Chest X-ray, PA view. Patient: 57 years old, sex F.
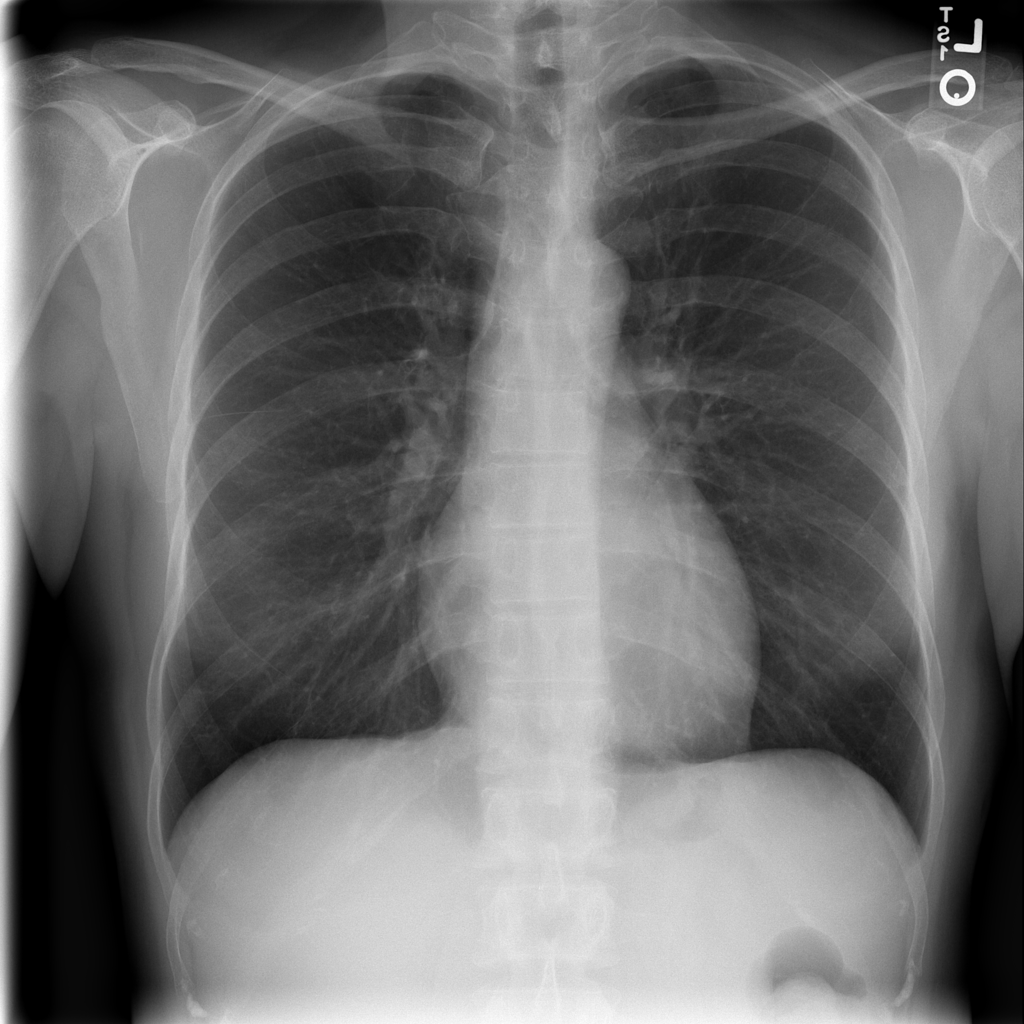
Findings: No Finding